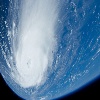
Label: cloud